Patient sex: M
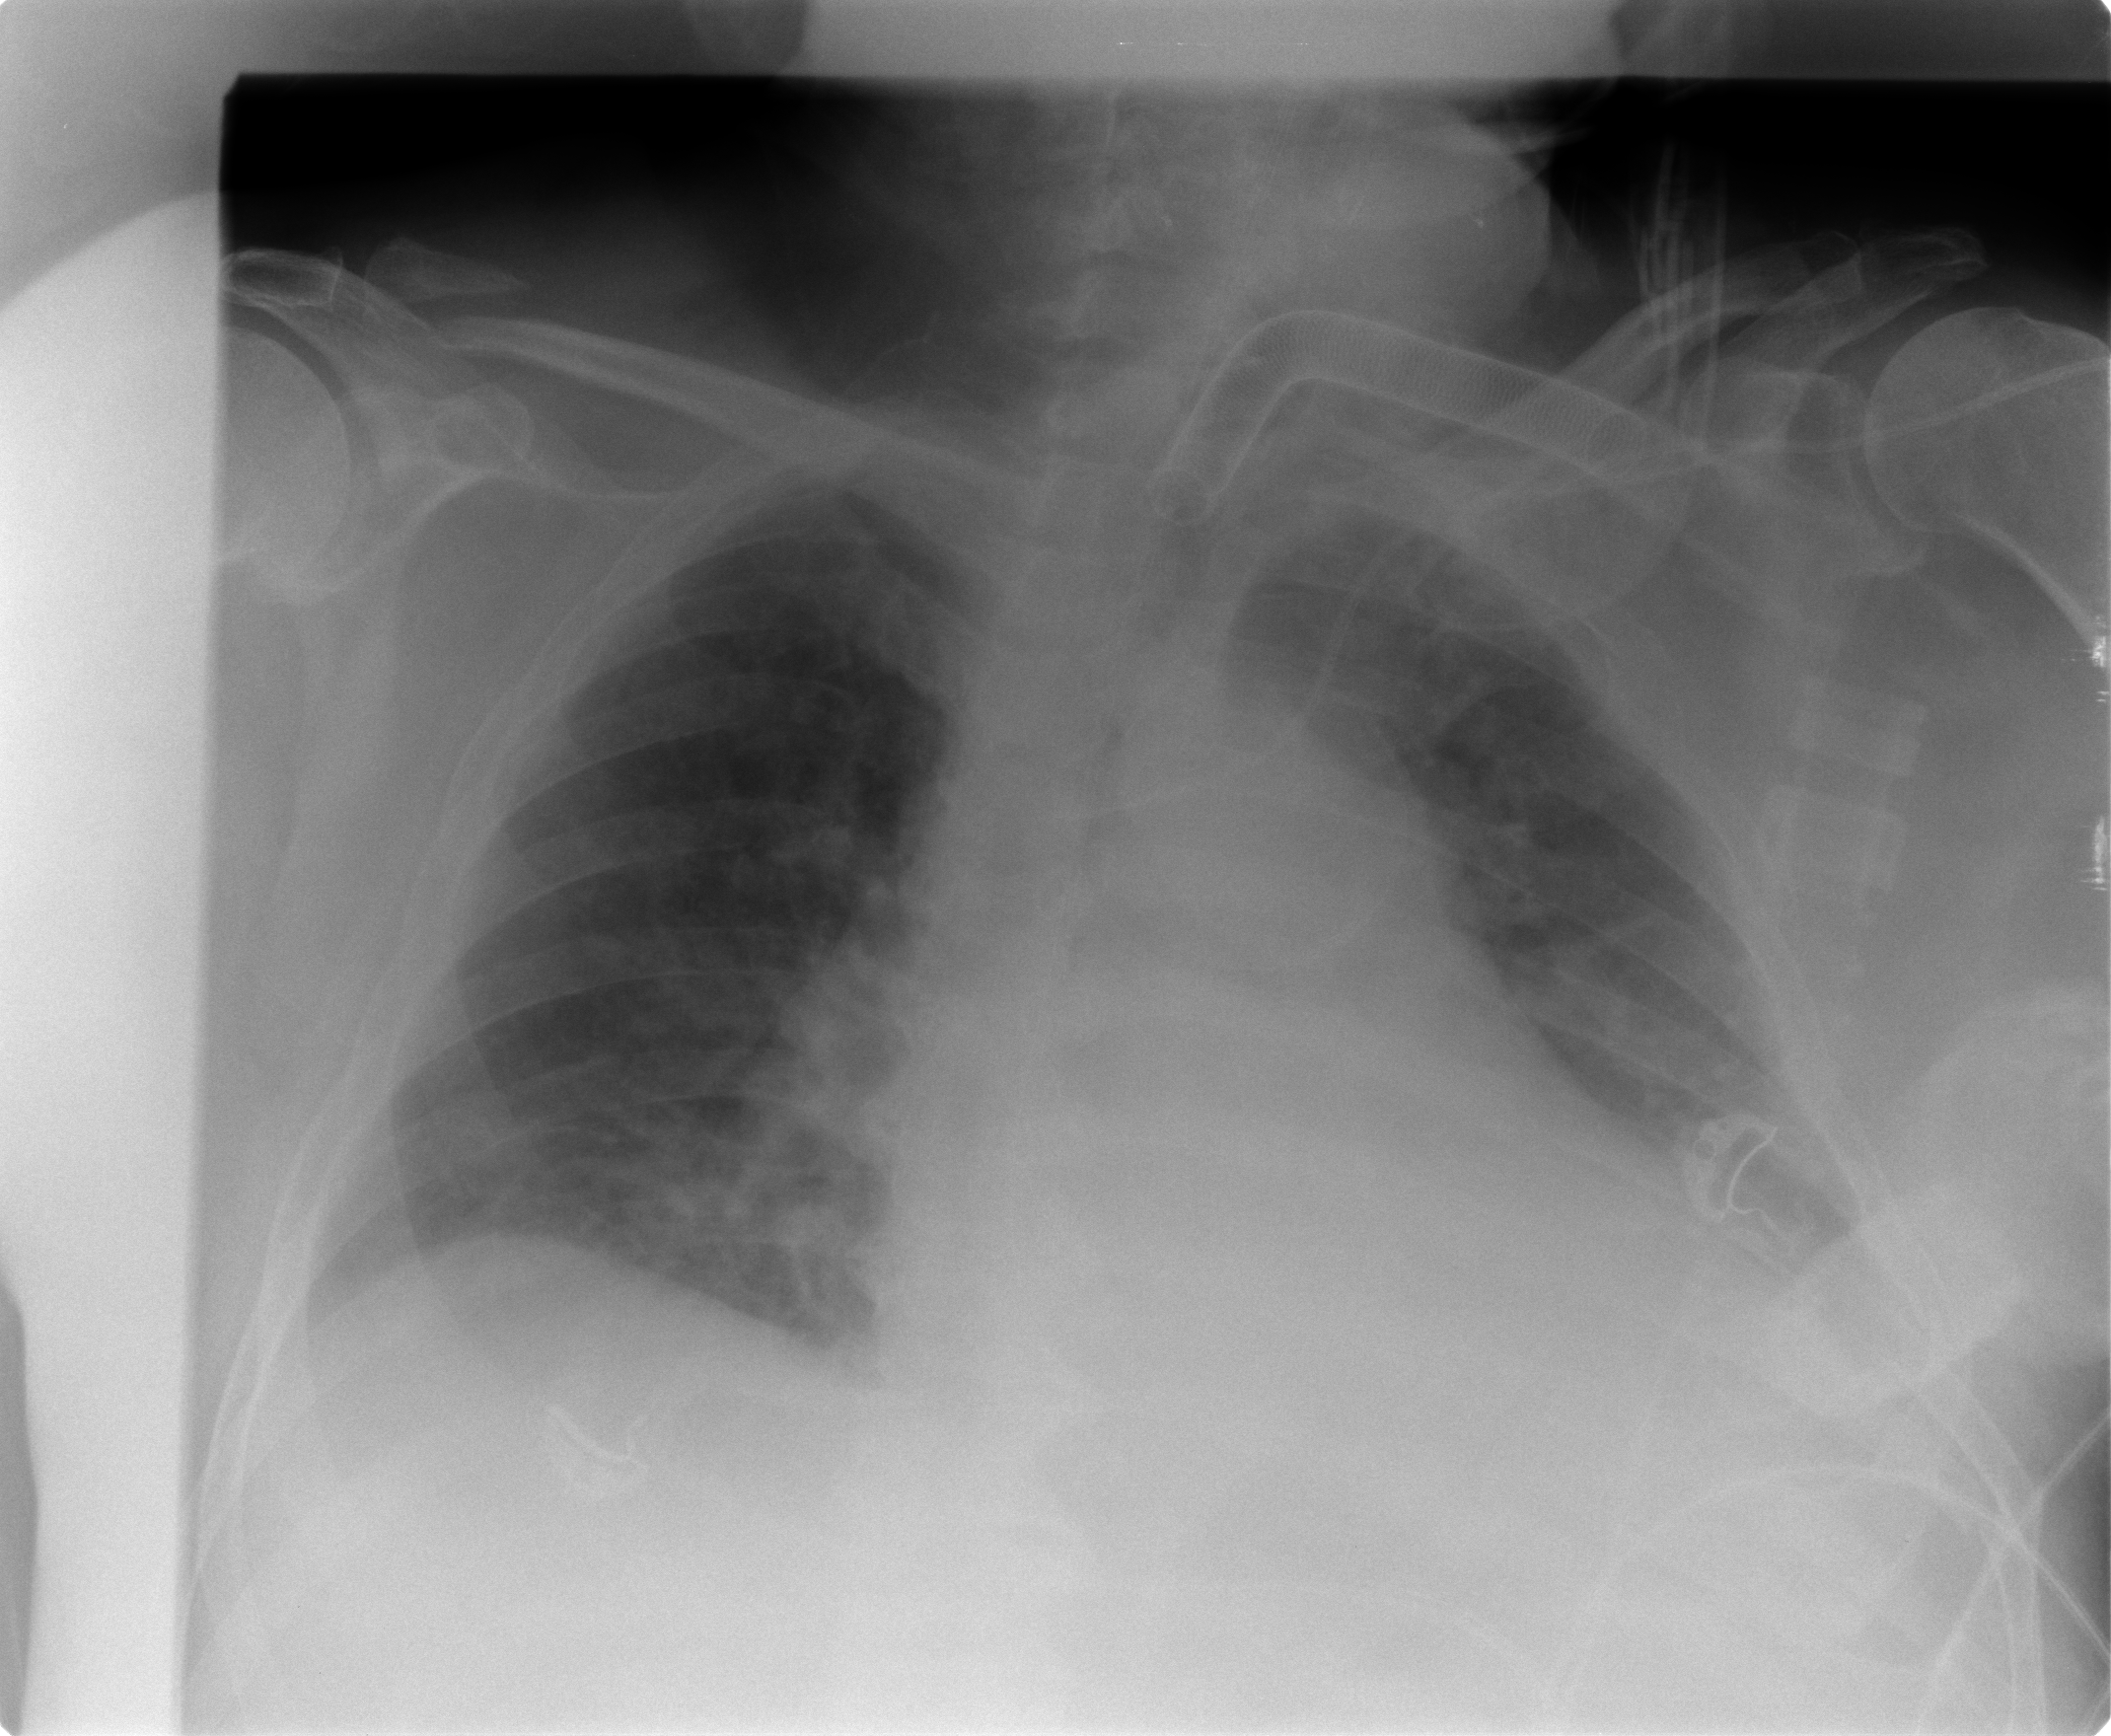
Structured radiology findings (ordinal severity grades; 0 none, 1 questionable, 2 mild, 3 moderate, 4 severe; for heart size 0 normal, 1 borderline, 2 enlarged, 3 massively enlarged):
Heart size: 2
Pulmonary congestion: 2
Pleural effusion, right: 0
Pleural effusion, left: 2
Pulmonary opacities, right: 0
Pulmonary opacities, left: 0
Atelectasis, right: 2
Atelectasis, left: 2